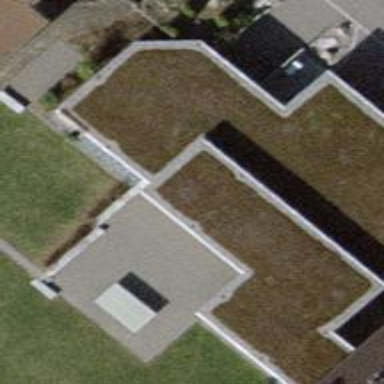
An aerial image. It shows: Garage building.